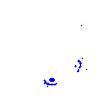
Particle: kaon